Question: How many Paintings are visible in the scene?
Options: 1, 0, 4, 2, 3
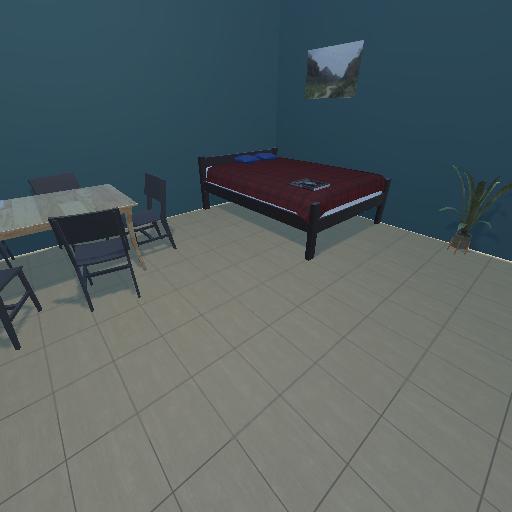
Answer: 1